Field crop: maize
Growth stage: 2
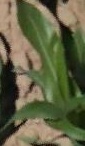
Species: maize